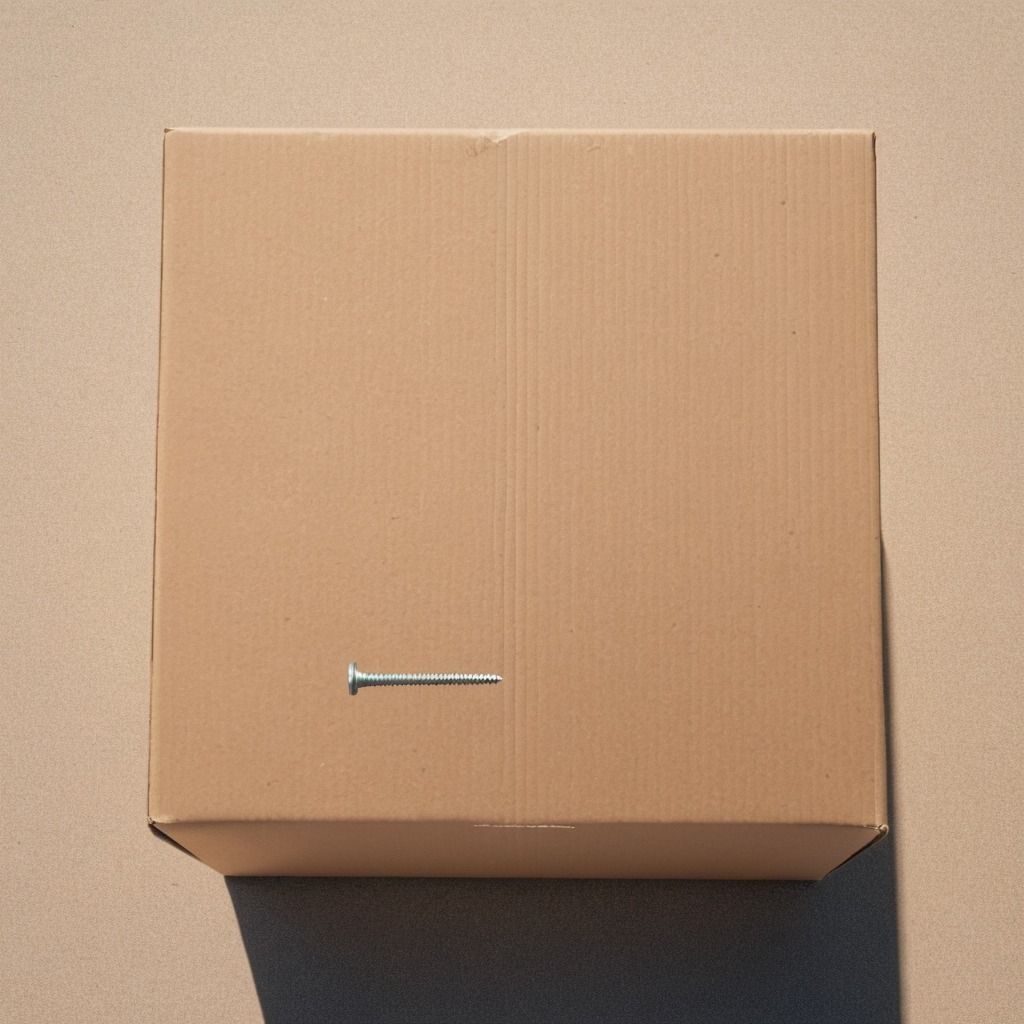
A metal screw lying on a clean dry cardboard box surface in an outdoor workshop during daytime bright natural light soft shadows slightly creased but